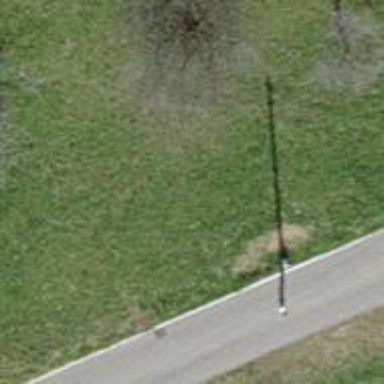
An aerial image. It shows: Power pole.